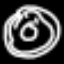
Label: donut